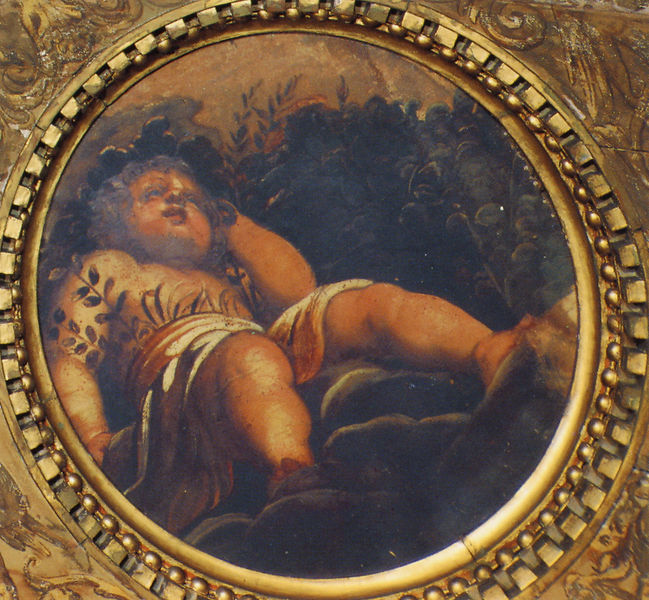
Titel: Deckenmalerei des Sala dell’Albergo
Künstler: Jacopo Tintoretto
Standort: Venedig, San Rocco (EU - I - Venetien)
Schlagwörter: felsen, nackt, stehen, gold, decke, kind, rund, liegen